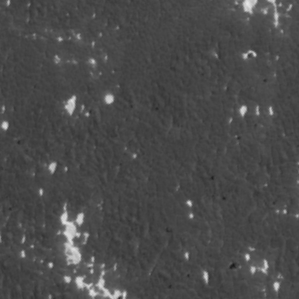
Label: frost